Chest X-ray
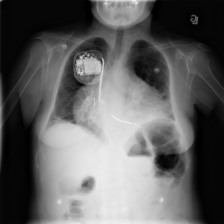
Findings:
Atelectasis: positive
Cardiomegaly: positive
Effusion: positive
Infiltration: positive
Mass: negative
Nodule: negative
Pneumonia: negative
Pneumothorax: negative
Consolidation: negative
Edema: negative
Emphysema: negative
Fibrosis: negative
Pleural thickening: negative
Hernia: negative